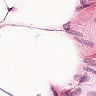
Metastatic tissue present: no